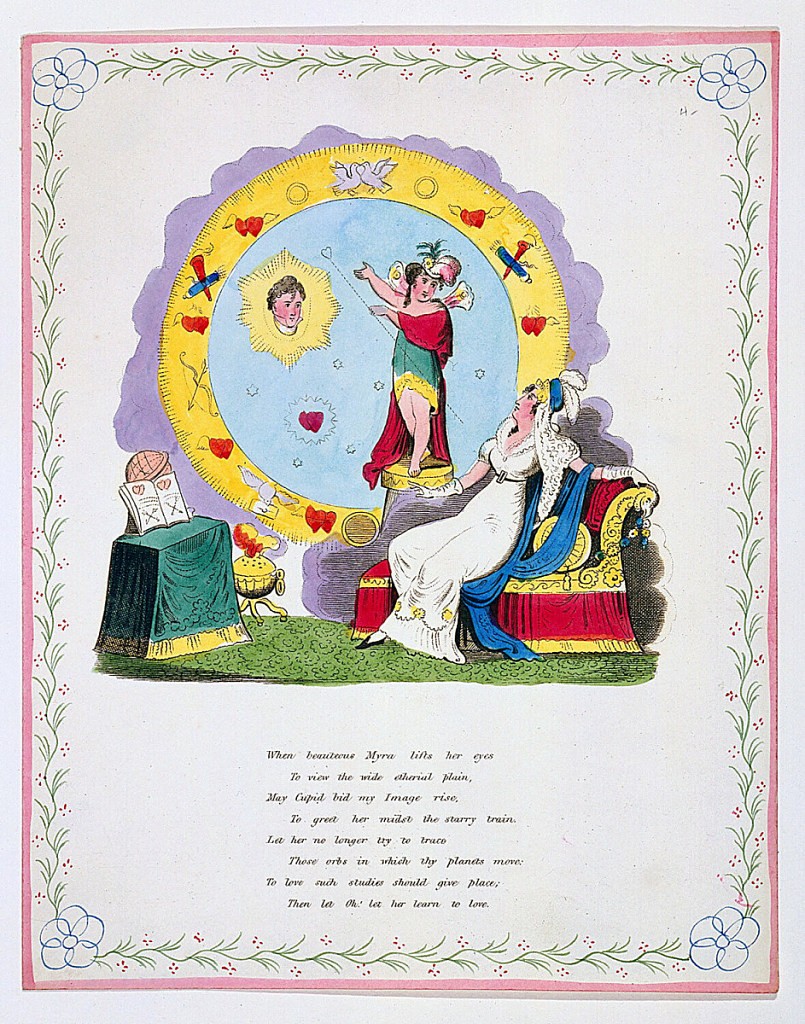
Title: "When beauteous Myra...lifts her eyes..."
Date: ca. 1822
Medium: Black ink, water colors
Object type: Greeting card
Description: Folio. Interior. At right figure of woman is seated, looking toward head of a man, seen in a halo of light. Figure of Cupid points the way. Table at left, with globe and open book. Eight lines of verse below. Decorative border.